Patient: sex F, age 59
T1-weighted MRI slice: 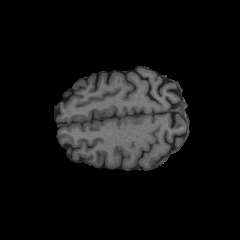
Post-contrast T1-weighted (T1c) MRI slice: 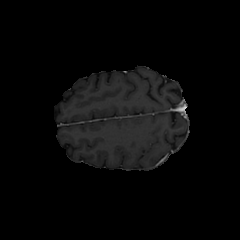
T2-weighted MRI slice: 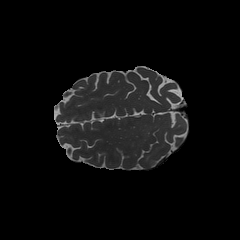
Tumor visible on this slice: yes
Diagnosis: Glioblastoma, IDH-wildtype
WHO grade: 4